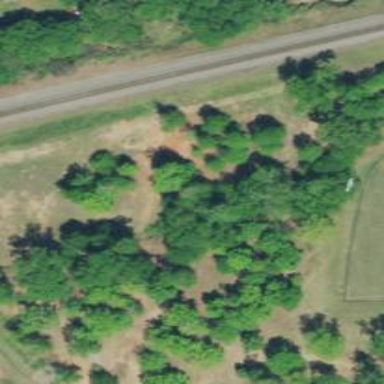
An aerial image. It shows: Disc golf hole.